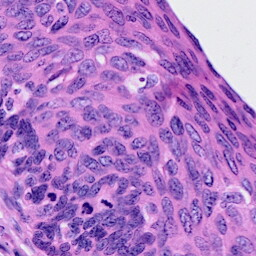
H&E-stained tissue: Cervix